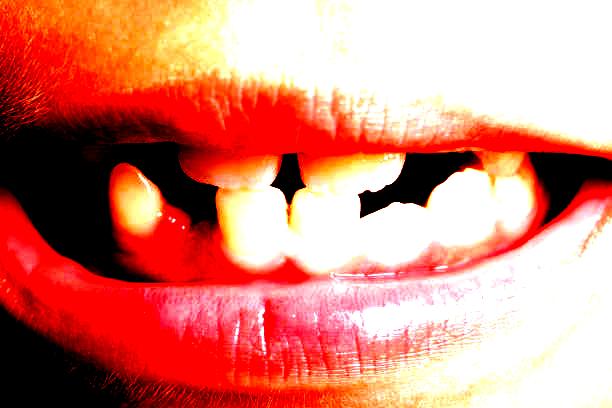
Condition: hypodontia